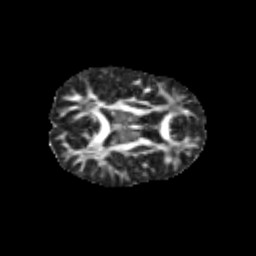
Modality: FA
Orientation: axial
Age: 10
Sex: female
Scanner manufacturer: siemens
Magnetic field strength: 3 T
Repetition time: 3.8 s
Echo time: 0.07 s